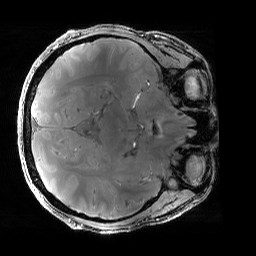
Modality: PDw
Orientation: axial
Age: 23
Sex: male
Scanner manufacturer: siemens
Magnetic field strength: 6.98 T
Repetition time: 1.78 s
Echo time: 0.00386 s